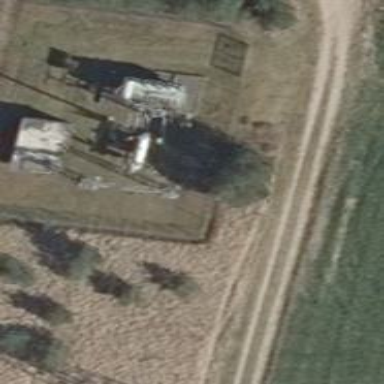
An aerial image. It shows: Power line with three cables.